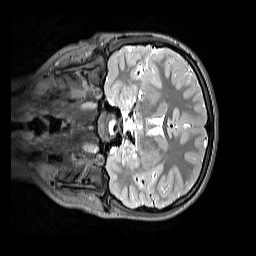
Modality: T2w
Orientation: coronal
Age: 11
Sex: female
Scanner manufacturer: siemens
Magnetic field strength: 3 T
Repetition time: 3.2 s
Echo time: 0.408 s